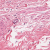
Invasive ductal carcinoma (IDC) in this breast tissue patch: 0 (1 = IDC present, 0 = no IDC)